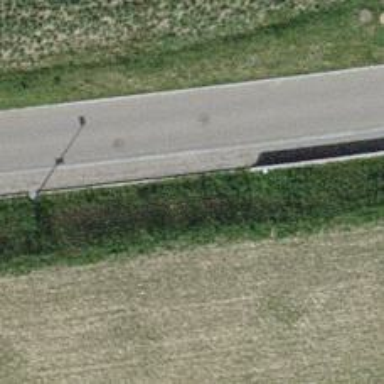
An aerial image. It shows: Asphalt sidewalk along the footway.